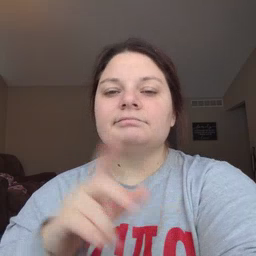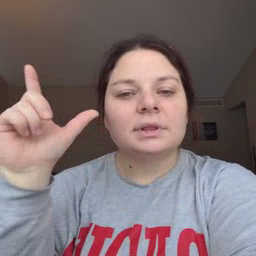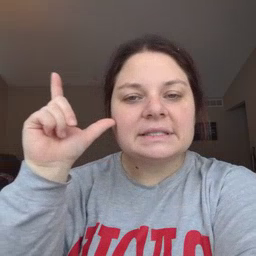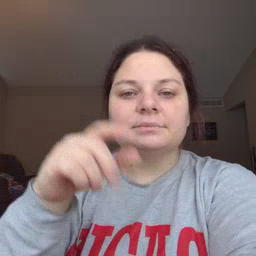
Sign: listen